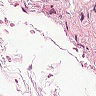
Metastatic tissue present: no